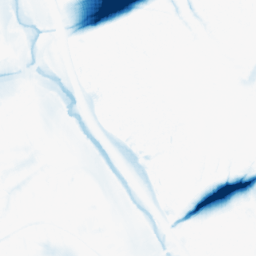
Category: morphological
Decomposition family: morphological_ellipse
Decomposition parameters: operation: closing
width: 50
height: 30
Upsampling method: sinc_blackman
Upsampling parameters: scale: 2
kernel_size: 4
Upsampling scale: 2